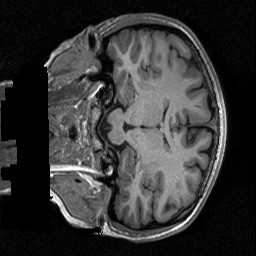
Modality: T1w
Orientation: coronal